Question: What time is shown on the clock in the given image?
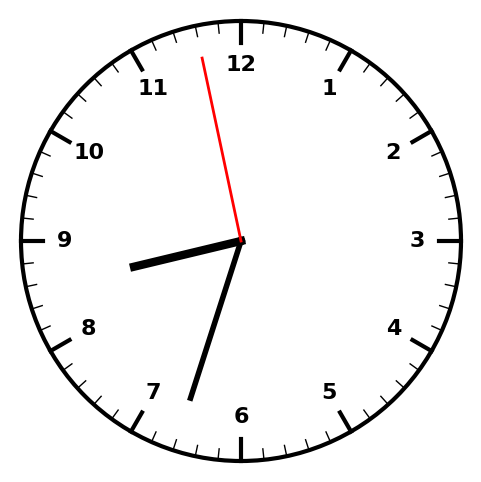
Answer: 08:32:58